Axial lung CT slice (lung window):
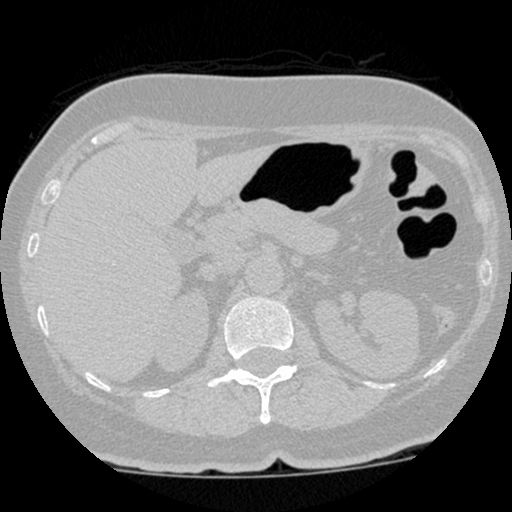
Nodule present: no